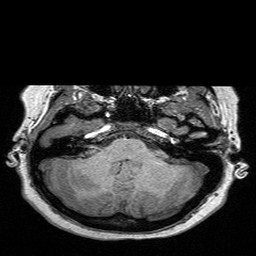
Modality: T1w
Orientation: coronal
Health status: ill
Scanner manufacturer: siemens
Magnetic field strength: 3 T
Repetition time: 2.3 s
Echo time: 0.00298 s